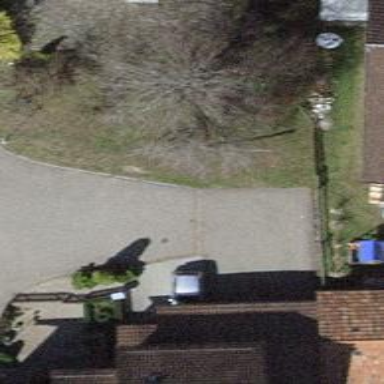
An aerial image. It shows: Urban tree adds touch of nature to the surroundings.